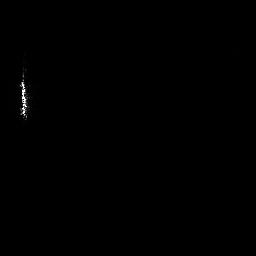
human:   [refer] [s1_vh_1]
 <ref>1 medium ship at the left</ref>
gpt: <box>[[7, 25, 11, 46, 0]]</box>